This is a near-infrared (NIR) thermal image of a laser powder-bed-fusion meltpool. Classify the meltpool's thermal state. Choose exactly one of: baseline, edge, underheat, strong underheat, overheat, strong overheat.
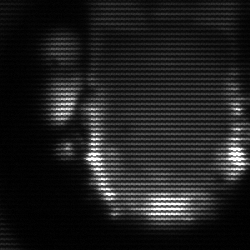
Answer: baseline